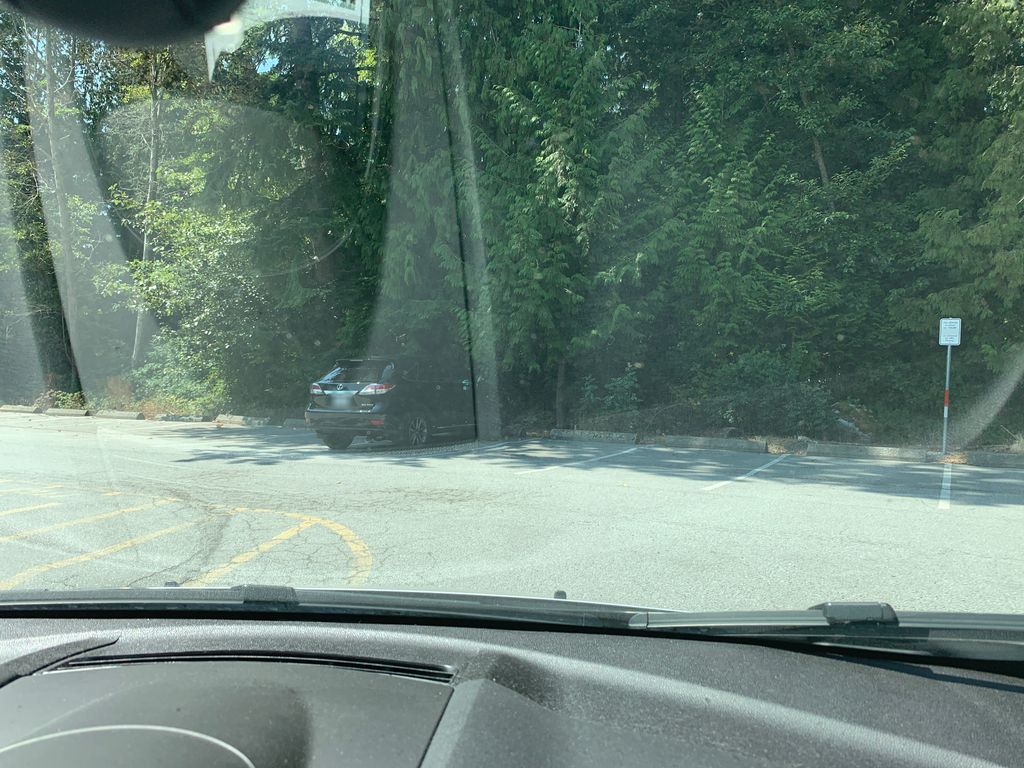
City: vancouver